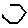
Label: hexagon